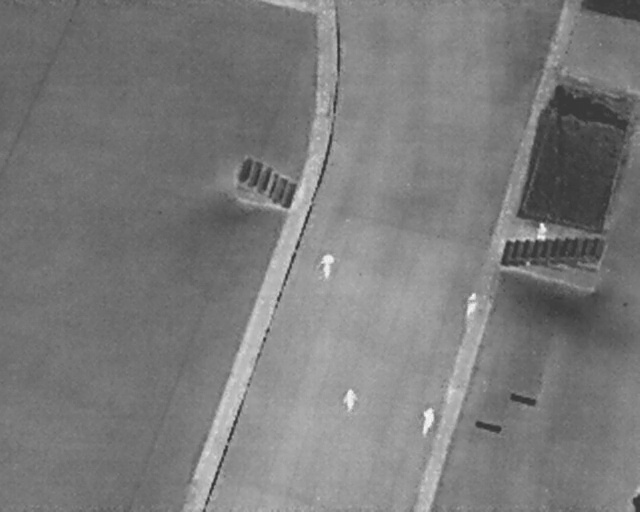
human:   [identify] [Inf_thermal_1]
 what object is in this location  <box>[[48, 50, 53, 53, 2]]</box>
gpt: <ref>1 large person at the center</ref>